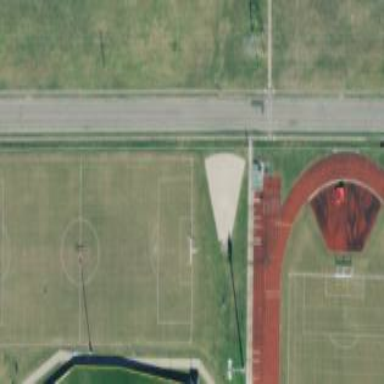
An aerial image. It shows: Soccer pitch for leisureland activities.